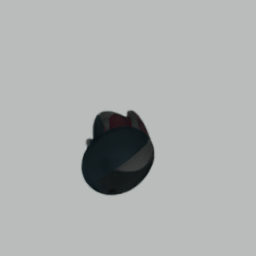
Label: animals